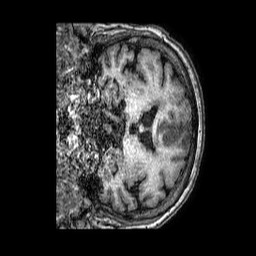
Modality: T1w
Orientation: coronal
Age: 76
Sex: female
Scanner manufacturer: philips
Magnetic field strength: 3 T
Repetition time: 0.006805 s
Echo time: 0.003123 s